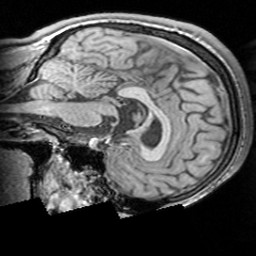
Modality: T1w
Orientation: sagittal
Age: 26
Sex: male
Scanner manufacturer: siemens
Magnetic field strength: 3 T
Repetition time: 1.63 s
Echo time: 0.00311 s